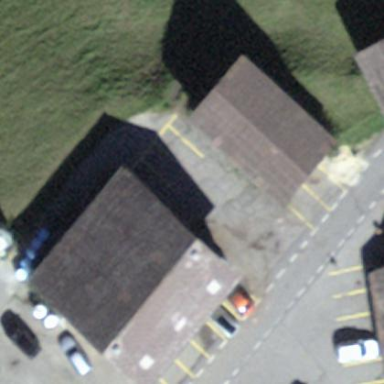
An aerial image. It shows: Barn.